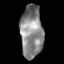
Tissue: skin
Cell type: Epithelial cells
Senescence score: 0.272
Nuclear area (px): 1152
Mean DAPI intensity: 134.996